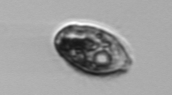
Label: Pleuronema